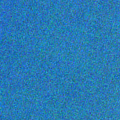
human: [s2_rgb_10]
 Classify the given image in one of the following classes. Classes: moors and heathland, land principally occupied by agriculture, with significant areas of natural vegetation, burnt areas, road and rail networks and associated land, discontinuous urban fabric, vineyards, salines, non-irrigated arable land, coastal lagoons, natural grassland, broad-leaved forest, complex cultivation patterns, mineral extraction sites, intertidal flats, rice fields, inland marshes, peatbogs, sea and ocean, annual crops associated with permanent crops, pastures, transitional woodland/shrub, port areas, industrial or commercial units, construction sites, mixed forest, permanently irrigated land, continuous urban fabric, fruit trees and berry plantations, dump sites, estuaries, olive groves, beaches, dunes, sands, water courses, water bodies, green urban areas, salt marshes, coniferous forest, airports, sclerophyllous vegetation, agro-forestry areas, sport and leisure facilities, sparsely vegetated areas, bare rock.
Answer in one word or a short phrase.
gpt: sea and ocean